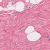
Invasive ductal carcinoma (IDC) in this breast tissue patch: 0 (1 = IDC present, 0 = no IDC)